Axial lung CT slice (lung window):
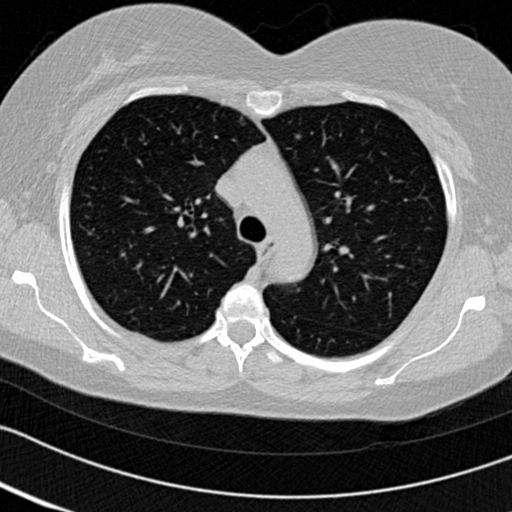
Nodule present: no